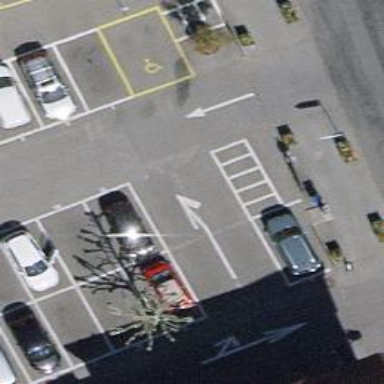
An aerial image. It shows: Asphalt parking aisle road.